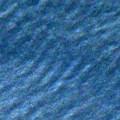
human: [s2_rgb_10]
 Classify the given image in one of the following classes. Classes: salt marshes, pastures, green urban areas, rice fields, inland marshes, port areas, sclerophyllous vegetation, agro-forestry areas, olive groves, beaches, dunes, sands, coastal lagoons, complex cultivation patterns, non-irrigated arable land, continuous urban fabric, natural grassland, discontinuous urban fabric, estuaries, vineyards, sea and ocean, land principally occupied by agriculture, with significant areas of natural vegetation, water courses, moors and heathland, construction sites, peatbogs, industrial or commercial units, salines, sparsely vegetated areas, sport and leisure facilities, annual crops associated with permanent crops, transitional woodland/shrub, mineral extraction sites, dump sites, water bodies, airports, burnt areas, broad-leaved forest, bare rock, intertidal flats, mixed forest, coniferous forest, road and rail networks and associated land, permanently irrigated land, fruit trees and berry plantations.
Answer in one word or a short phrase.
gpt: sea and ocean